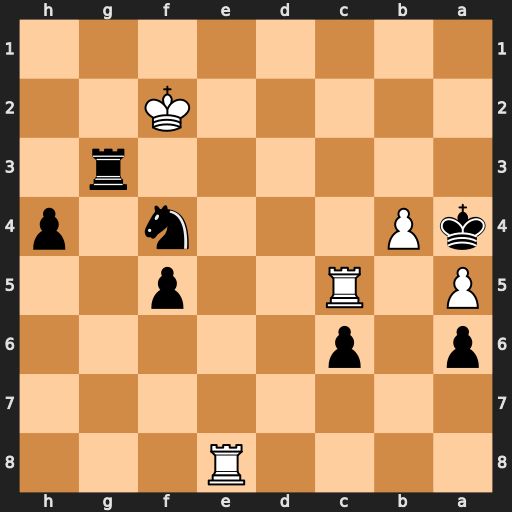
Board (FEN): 4R3/8/p1p5/P1R2p2/kP3n1p/6r1/5K2/8
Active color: b
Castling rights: -
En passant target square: -
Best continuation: Nd3+ Ke2 Nxc5